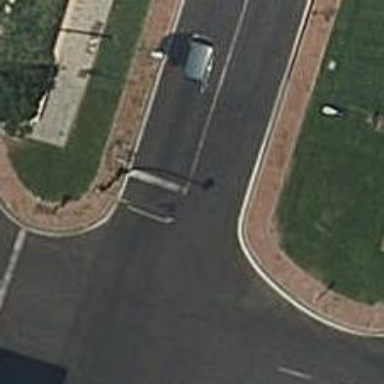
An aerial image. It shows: Road with traffic signals.